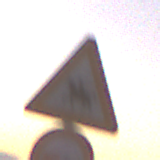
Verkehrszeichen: ReiterRechts
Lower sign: Ueberholverbot
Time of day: Dawn
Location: Outdoor (RoadRail)
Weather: Clear
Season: NotSpecified
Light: Natural